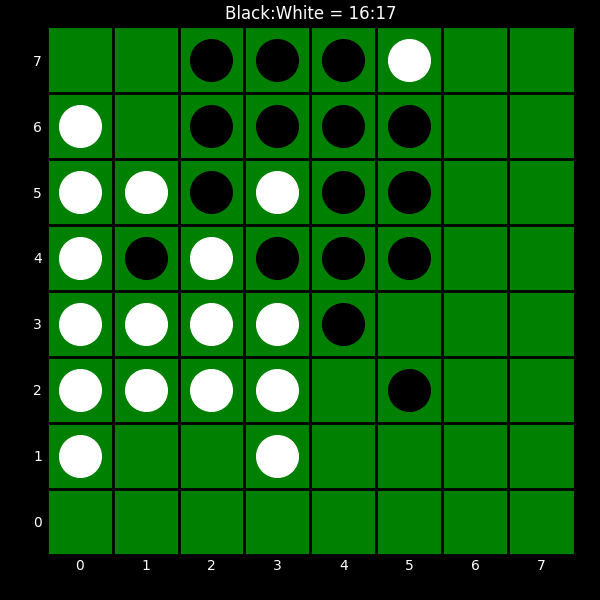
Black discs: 16
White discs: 17